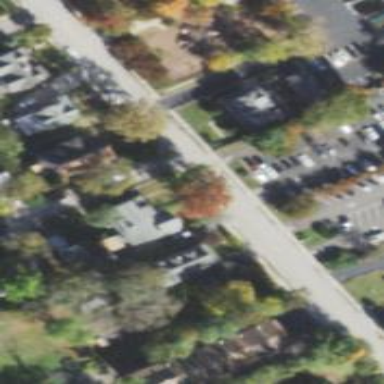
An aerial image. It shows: Residential road with asphalt surface. Sidewalk is present on the left side.